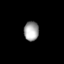
Tissue: lung
Cell type: Epithelial cells
Senescence score: 0.2298
Nuclear area (px): 279
Mean DAPI intensity: 163.559